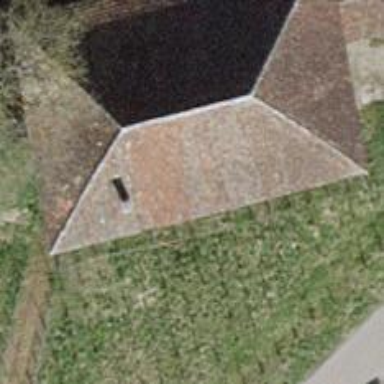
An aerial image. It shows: Building with tiled roof.